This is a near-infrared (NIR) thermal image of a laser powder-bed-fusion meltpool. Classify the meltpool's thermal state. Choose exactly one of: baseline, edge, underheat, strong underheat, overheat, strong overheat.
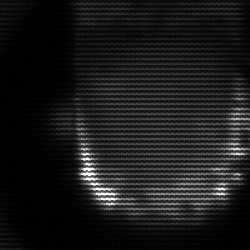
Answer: baseline